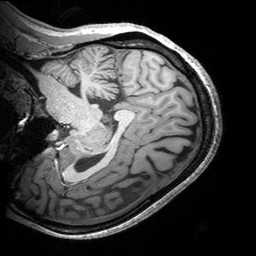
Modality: T1w
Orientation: sagittal
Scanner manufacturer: siemens
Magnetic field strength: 3 T
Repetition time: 2.53 s
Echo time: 0.00299 s